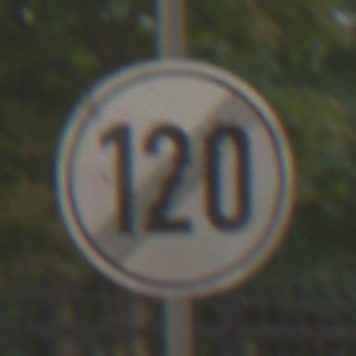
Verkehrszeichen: EndeGeschwindigkeit120
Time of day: MorningAfternoon
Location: Outdoor (Urban)
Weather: Overcast
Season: NotSpecified
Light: Natural